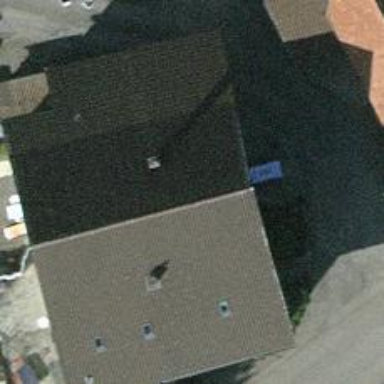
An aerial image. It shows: Restaurant.